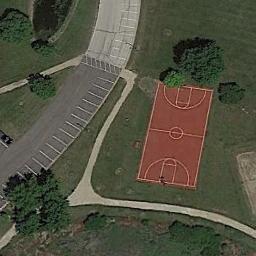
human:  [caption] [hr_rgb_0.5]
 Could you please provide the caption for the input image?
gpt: A basketball court on the lawn and a parking lot beside .

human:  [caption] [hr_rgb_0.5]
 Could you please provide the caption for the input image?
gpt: There is a red basketball court on the right .

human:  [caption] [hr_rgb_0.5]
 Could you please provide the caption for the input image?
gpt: There is a basketball court in the middle of grass next to a parking lot .

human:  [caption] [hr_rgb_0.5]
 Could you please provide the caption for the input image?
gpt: The basketball court on the lawn is next to the parking lots and roads .

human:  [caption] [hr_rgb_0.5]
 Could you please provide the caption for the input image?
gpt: The parking lot is next to the basketball court .